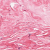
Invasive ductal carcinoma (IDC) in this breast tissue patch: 0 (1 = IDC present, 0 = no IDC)